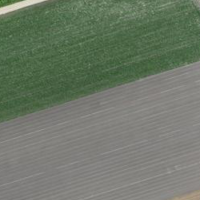
EUNIS habitat code: 52
Species observed at this site:
Lepus europaeus